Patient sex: F
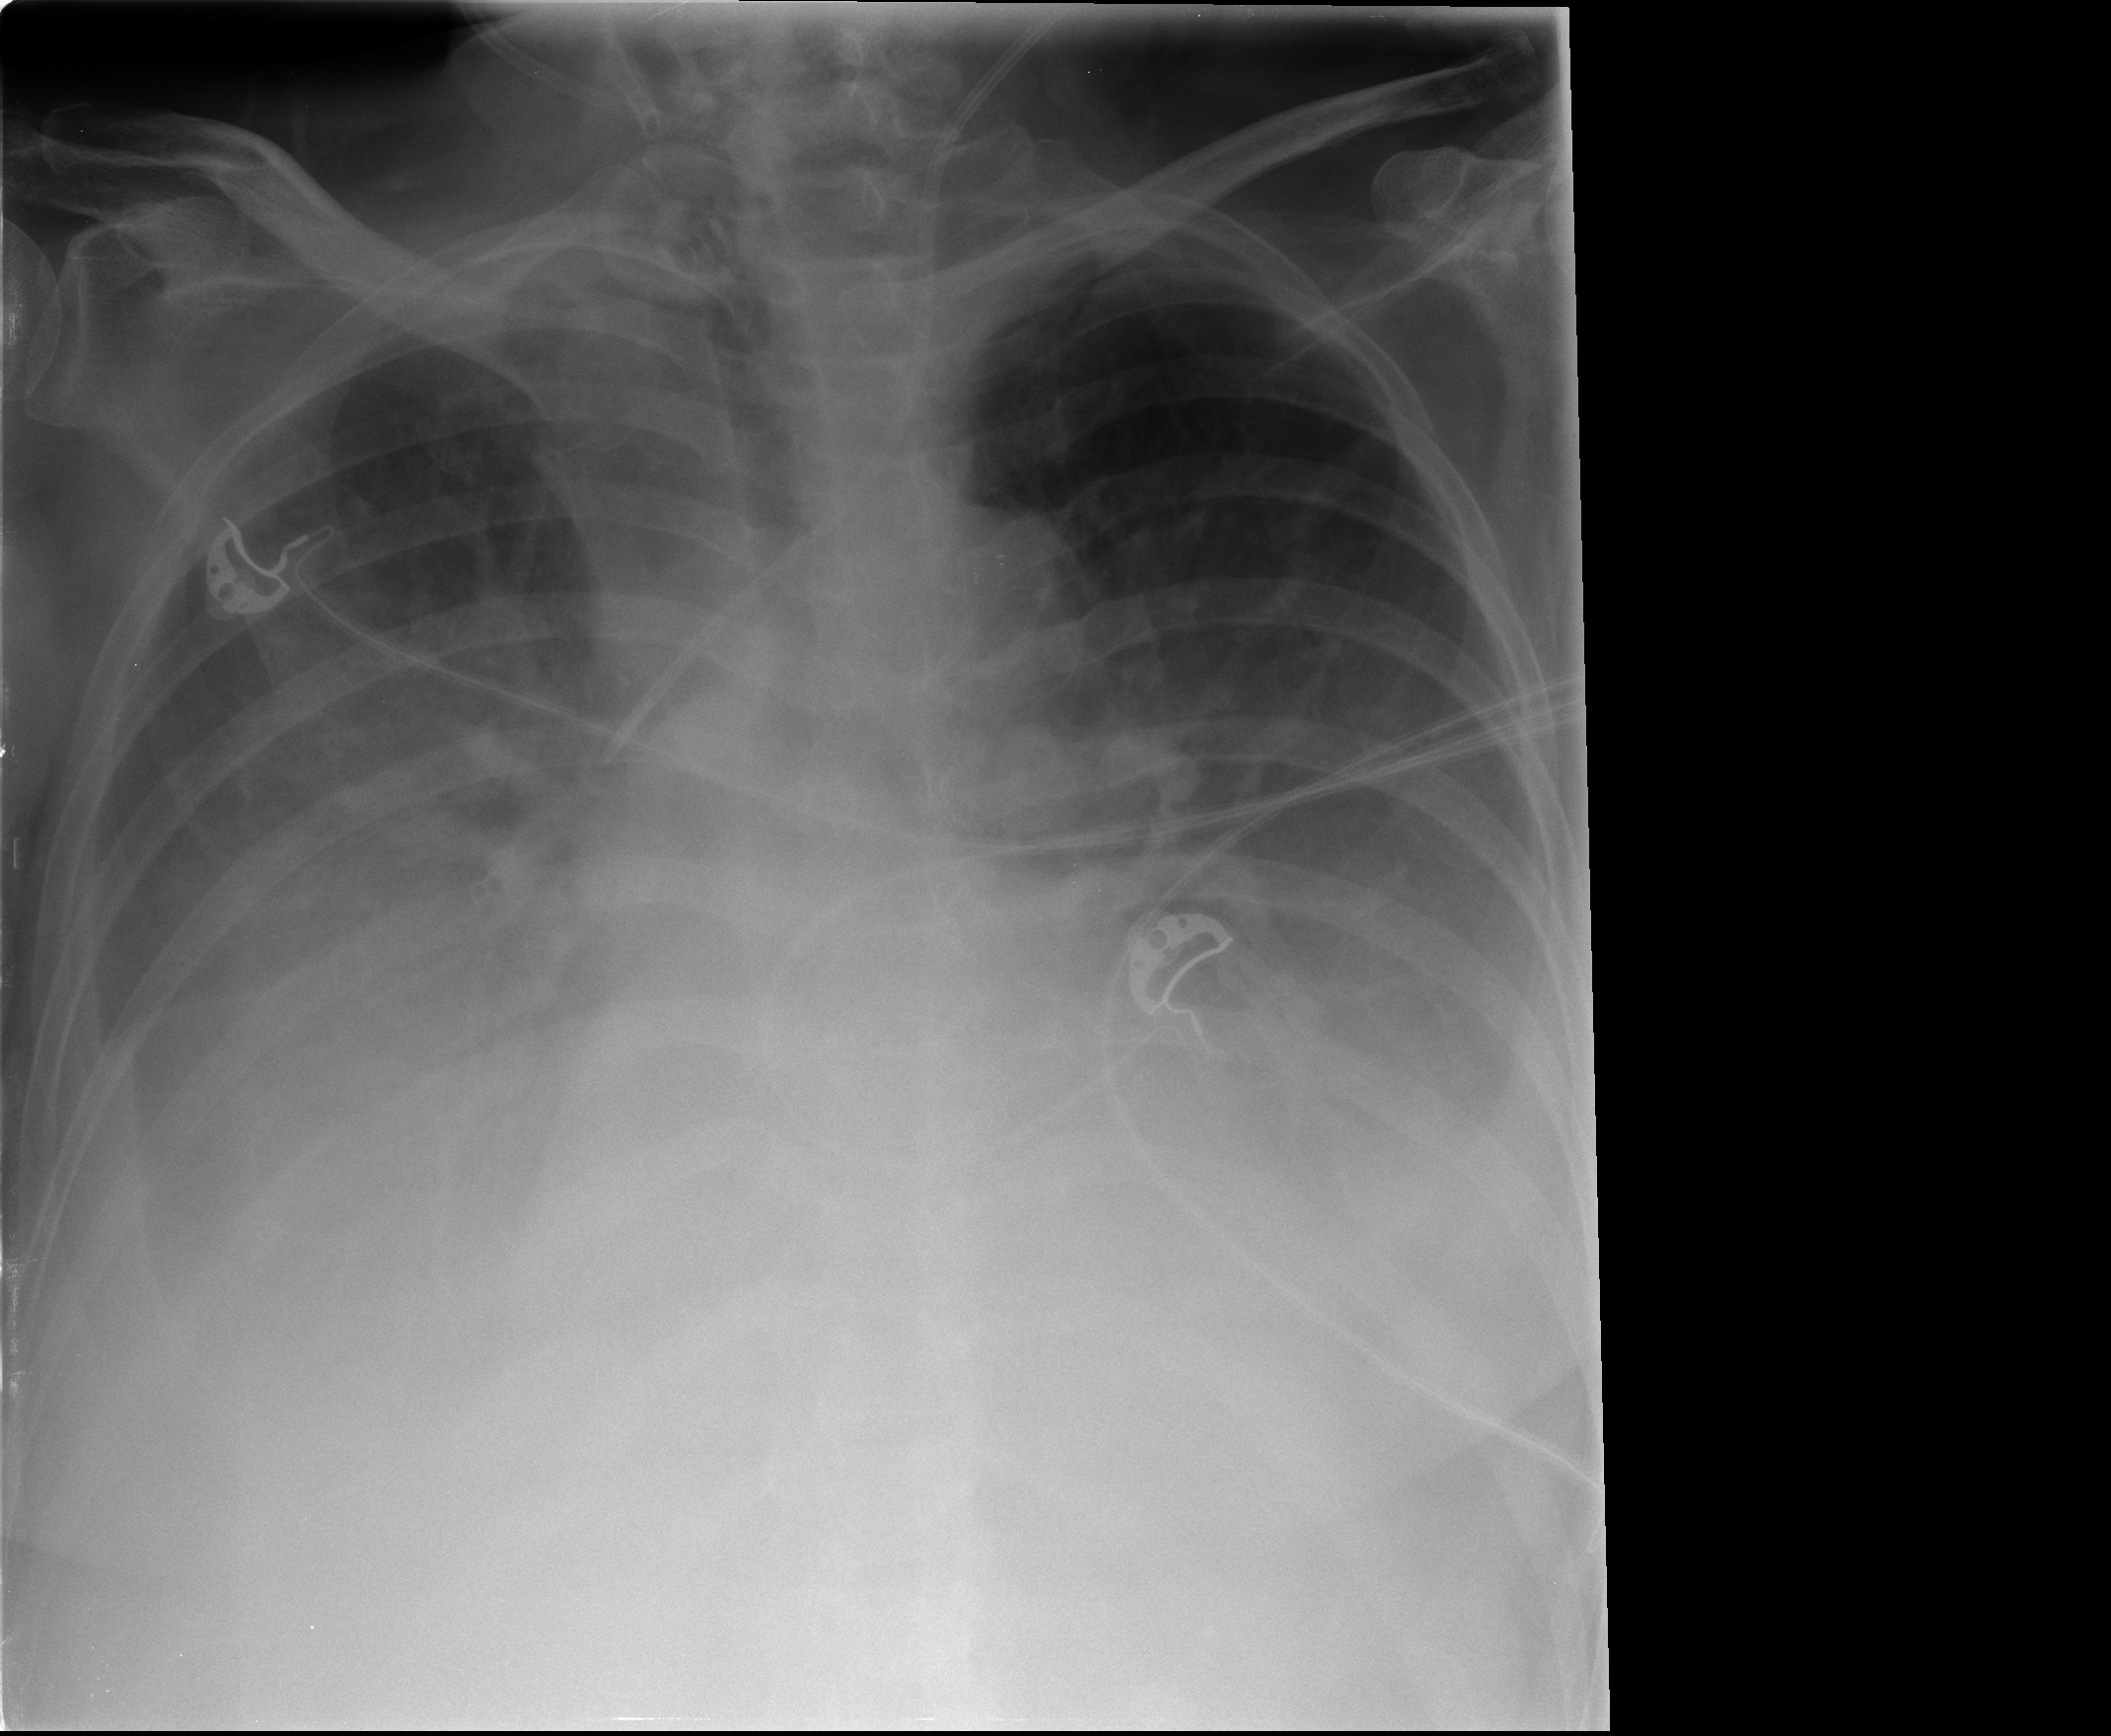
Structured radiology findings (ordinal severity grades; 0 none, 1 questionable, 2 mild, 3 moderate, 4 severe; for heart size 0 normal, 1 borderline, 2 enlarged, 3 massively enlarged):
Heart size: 0
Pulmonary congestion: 2
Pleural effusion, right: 3
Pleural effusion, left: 3
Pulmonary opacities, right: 0
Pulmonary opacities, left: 0
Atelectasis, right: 3
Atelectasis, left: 3